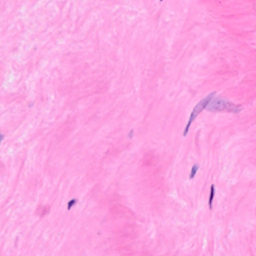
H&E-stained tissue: Breast